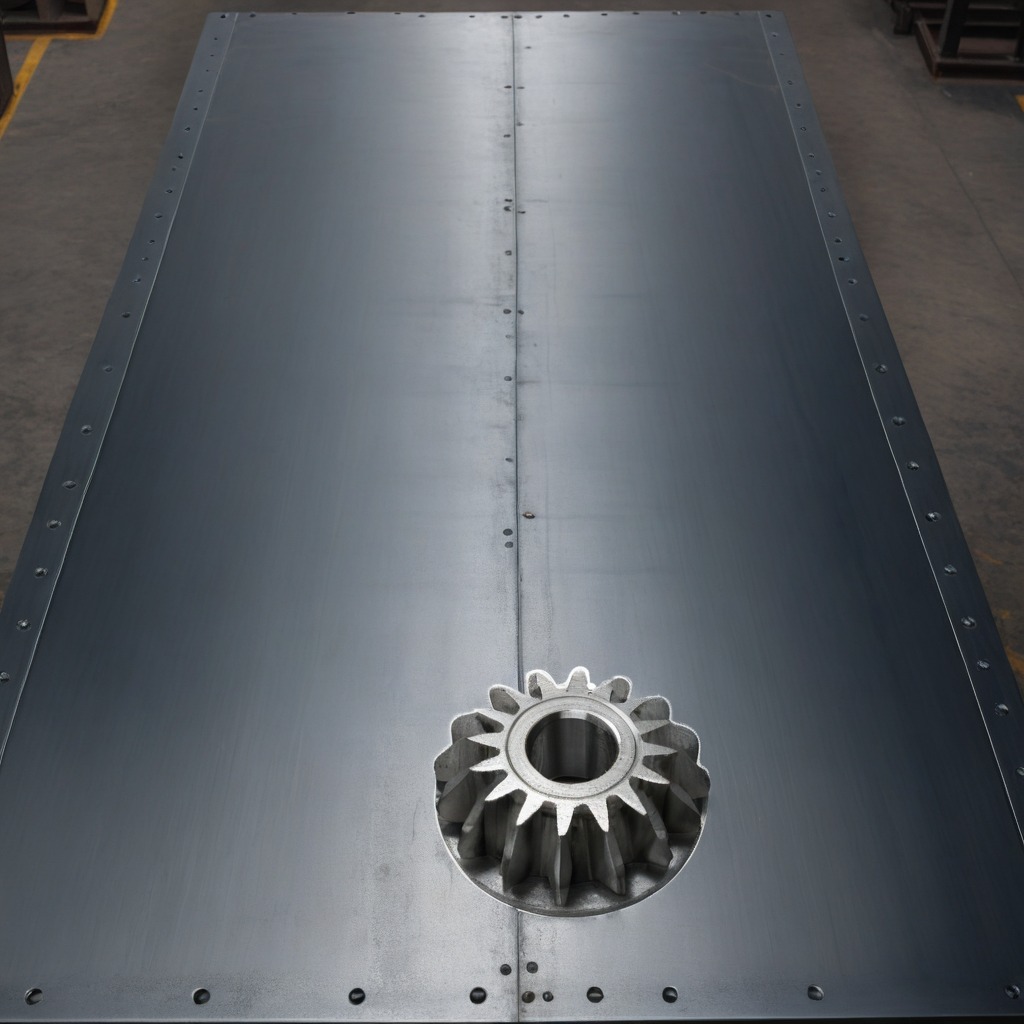
A steel gear with teeth is lying on the cold steel table in a mining workshop.